Question: My Eclipse does not show the 'Java Build Path' option in my Java project's properties. The properties screenshot is attached below. What might be the reason for this? On the left side there should be an option for 'Java Build Path'.

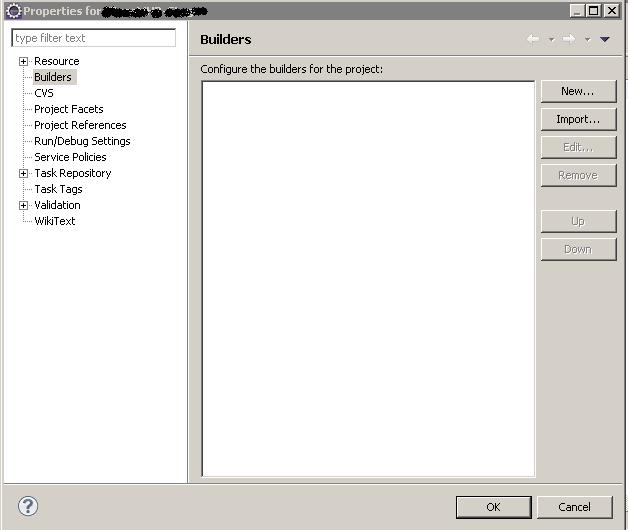
Answer: You may get some help from any of these blogs
<URL>
OR check this post
<URL>